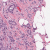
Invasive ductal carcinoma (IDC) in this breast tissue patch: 1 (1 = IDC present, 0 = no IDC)